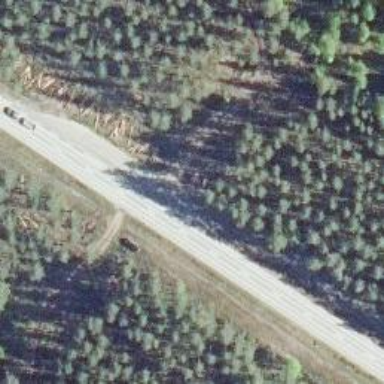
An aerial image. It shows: Rest area along the road.